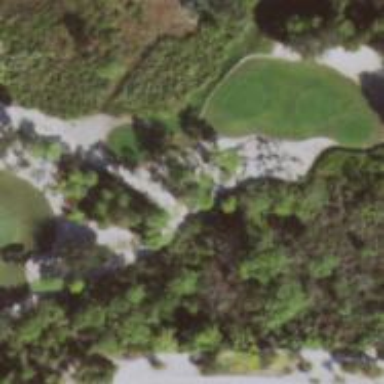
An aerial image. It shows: Path used for both walking and golf.